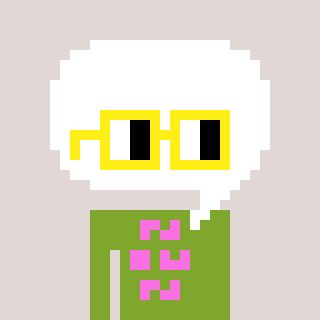
a pixel art character with square yellow glasses, a speech bubble-shaped head and a slimegreen-colored body on a warm background